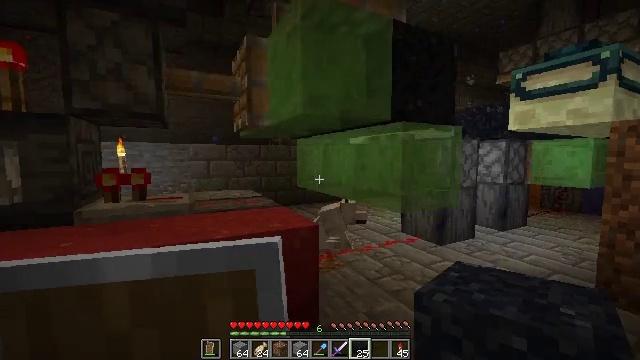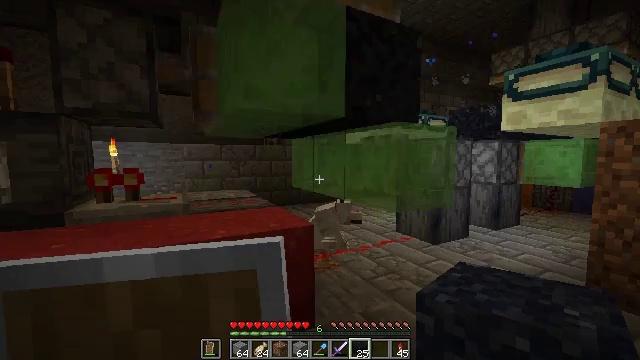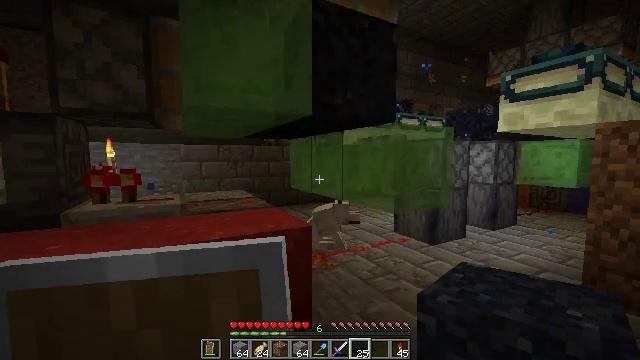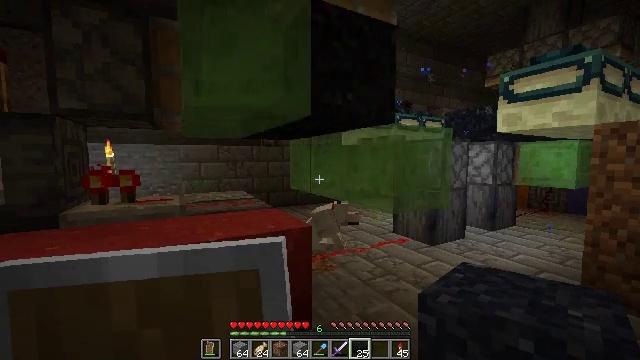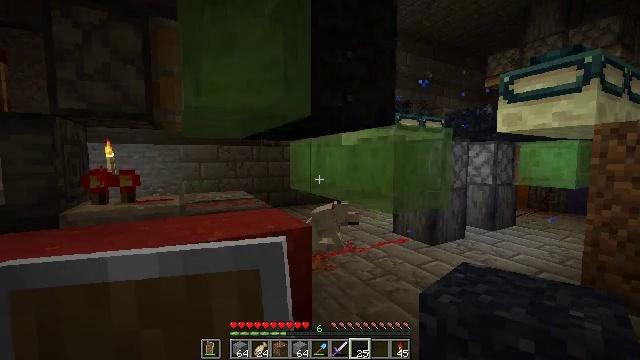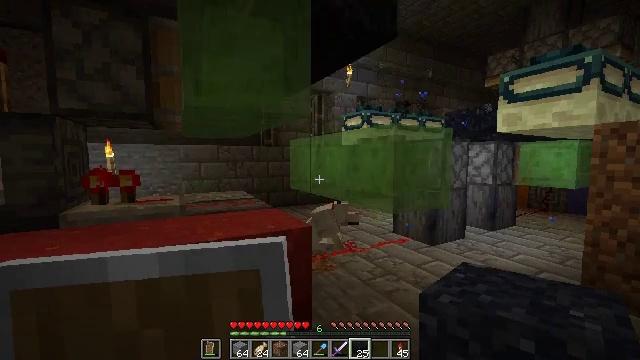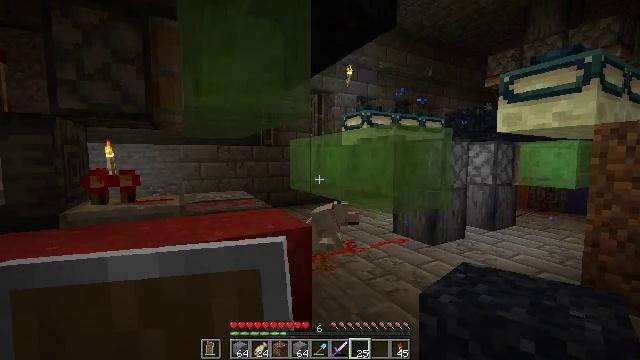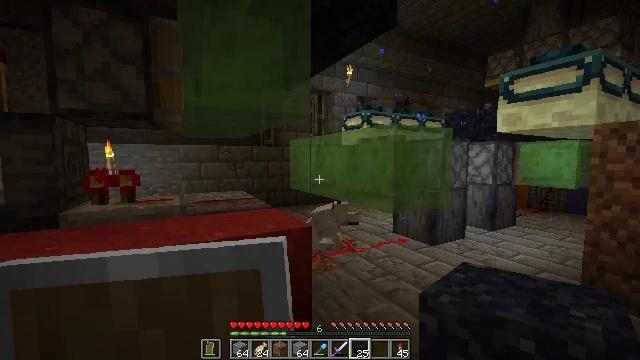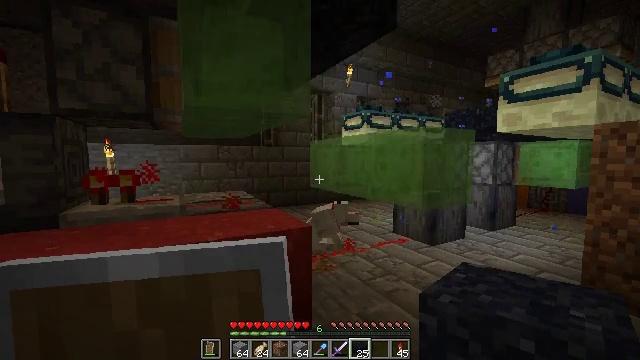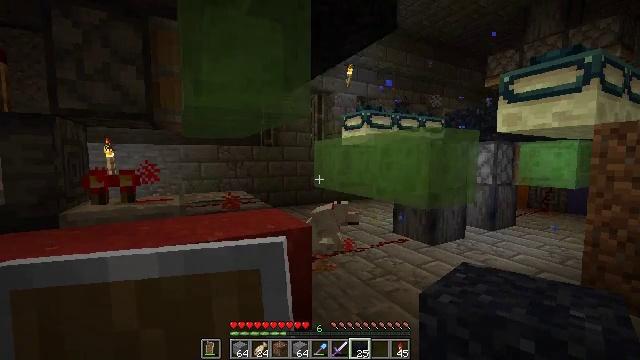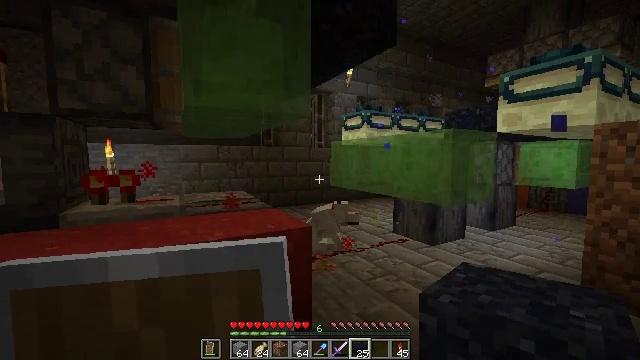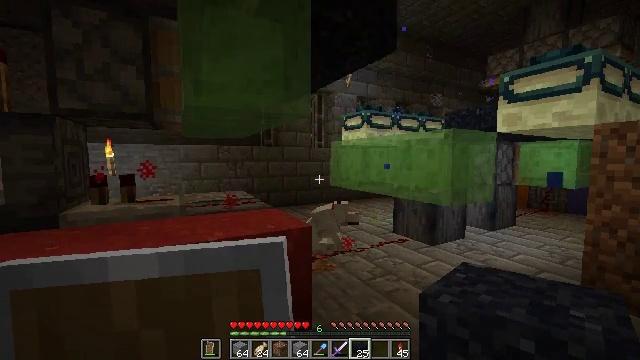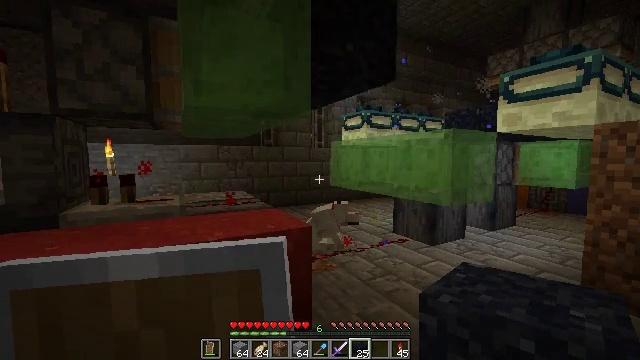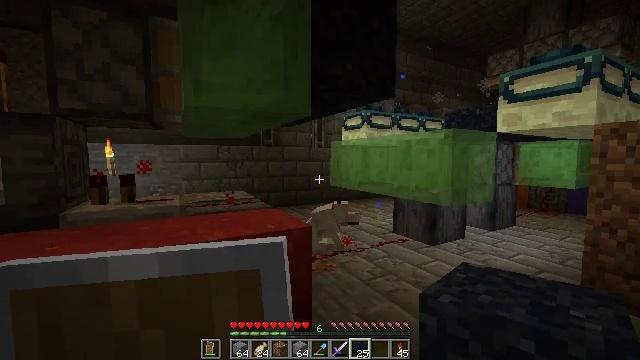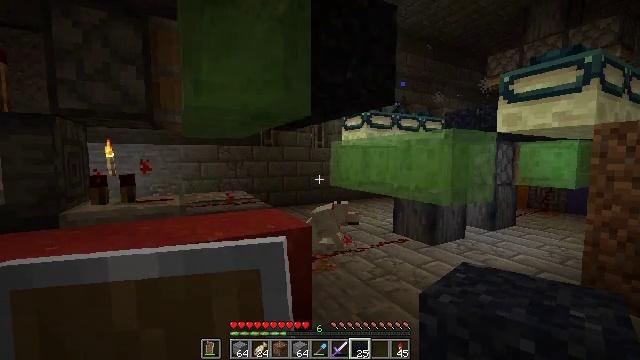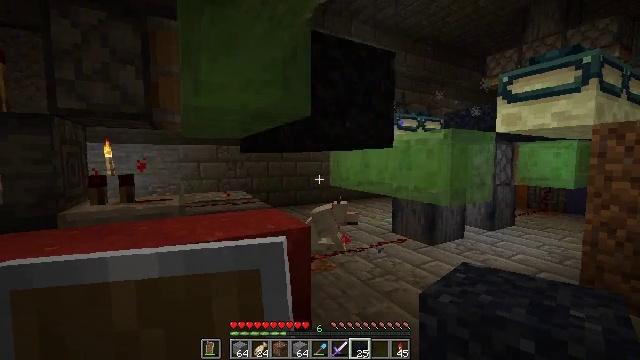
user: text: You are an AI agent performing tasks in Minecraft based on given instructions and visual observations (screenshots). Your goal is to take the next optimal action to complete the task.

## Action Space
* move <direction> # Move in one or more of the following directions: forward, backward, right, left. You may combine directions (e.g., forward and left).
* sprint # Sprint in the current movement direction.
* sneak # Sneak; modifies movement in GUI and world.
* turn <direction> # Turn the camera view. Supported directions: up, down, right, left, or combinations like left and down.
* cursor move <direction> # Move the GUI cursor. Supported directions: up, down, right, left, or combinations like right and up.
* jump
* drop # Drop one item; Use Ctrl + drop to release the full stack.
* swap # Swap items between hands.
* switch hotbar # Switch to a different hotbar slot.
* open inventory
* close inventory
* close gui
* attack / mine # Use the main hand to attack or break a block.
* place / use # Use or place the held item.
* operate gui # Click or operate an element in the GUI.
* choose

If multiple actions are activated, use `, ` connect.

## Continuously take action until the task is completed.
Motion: motion action
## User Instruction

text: Mine block black concrete powder.
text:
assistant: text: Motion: turn right
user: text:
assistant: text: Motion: no_op
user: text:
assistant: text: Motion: no_op
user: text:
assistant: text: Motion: no_op
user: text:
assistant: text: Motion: no_op
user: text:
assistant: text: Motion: no_op
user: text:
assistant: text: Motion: no_op
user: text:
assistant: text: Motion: no_op
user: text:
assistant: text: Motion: no_op
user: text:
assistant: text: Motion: no_op
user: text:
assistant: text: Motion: no_op
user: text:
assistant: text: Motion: no_op
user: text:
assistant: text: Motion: no_op
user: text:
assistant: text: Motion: no_op
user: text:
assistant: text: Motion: no_op
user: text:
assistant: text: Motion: turn right
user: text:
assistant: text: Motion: no_op
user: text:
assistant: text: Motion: move forward and move right, turn left and down
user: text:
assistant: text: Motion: move forward and move right, turn left and down
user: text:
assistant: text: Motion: move forward and move right, turn left and down
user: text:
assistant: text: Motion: move forward and move right, turn left
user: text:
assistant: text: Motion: move forward and move right, turn left and down
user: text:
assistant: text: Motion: move forward and move right, turn left and down
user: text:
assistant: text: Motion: move forward and move right, turn left
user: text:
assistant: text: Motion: move forward and move right
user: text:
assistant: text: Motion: move right, turn left
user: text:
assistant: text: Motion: turn left
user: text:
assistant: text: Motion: turn left
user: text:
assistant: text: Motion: turn left
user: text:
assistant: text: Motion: turn left